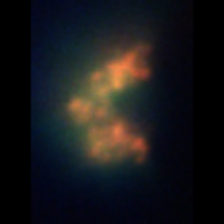
Taxon: Unknown_detritus
Group: Unknown